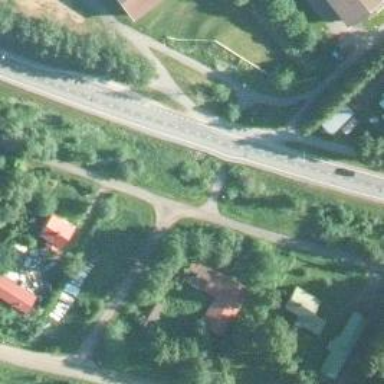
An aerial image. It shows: Asphalt cycleway.